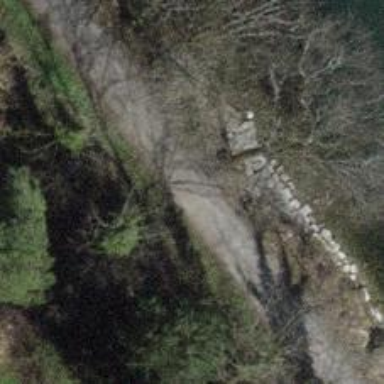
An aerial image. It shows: Path with pebblestone surface.